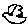
Label: bird